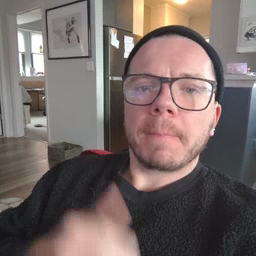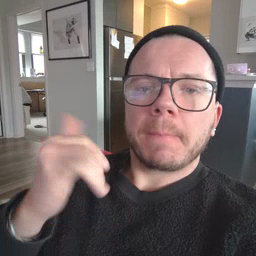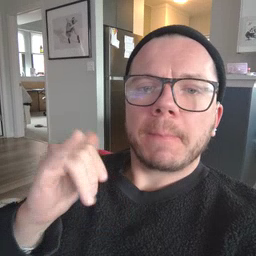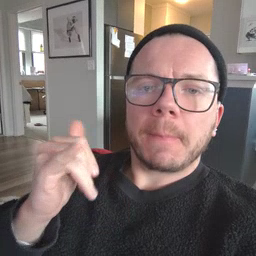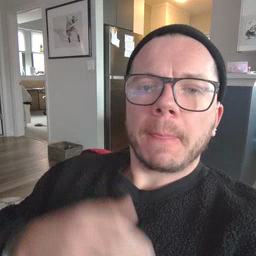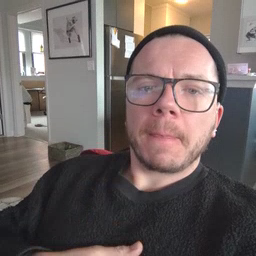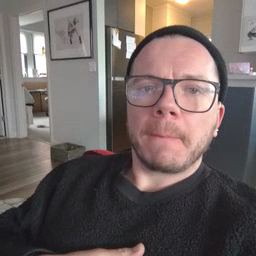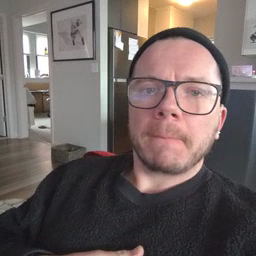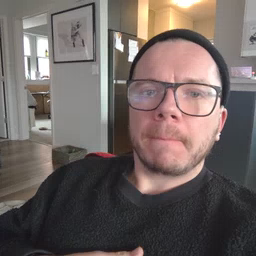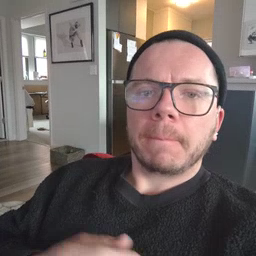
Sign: yellow